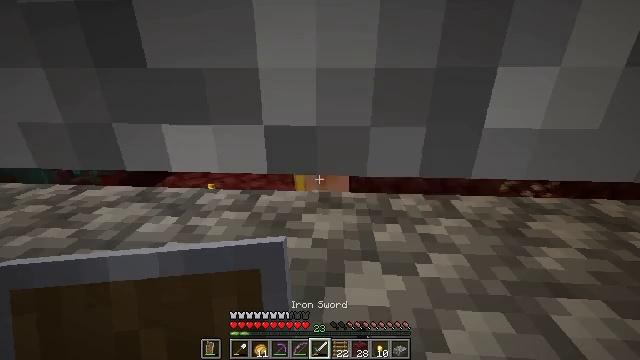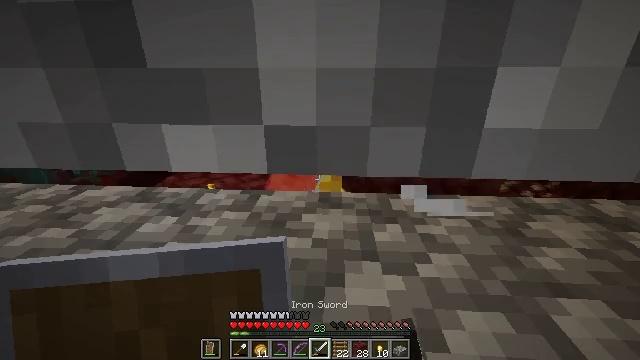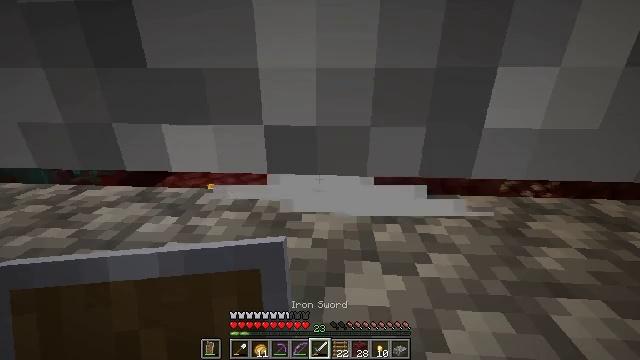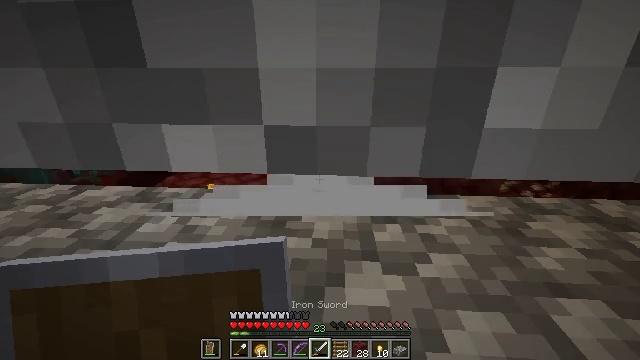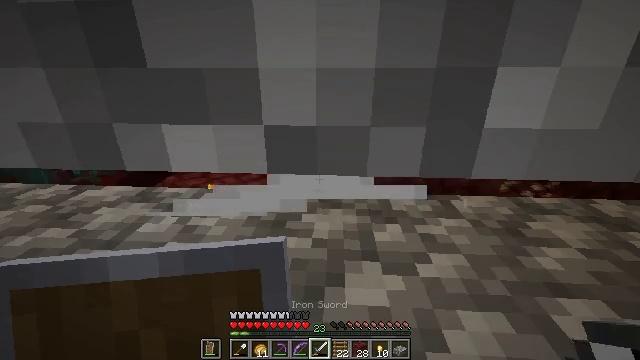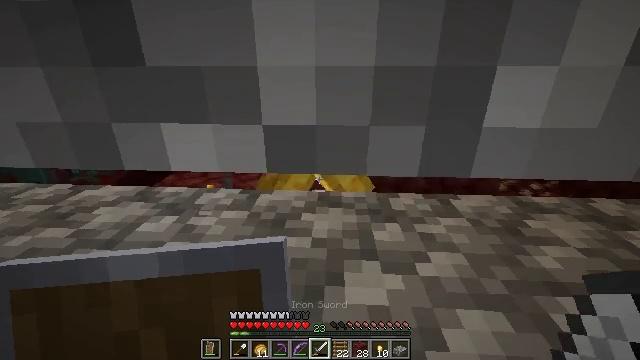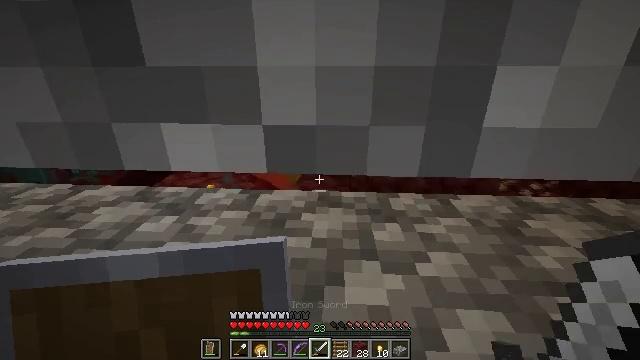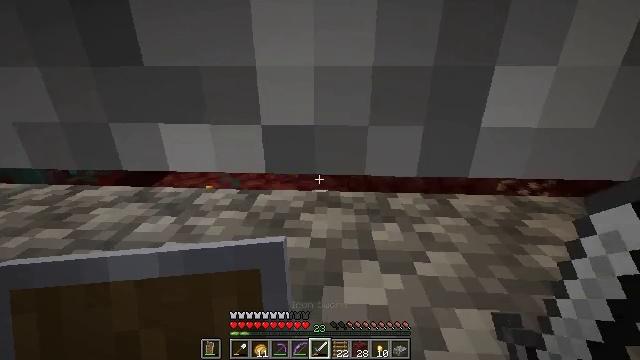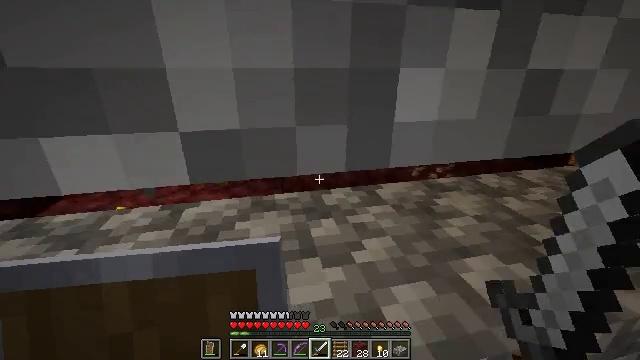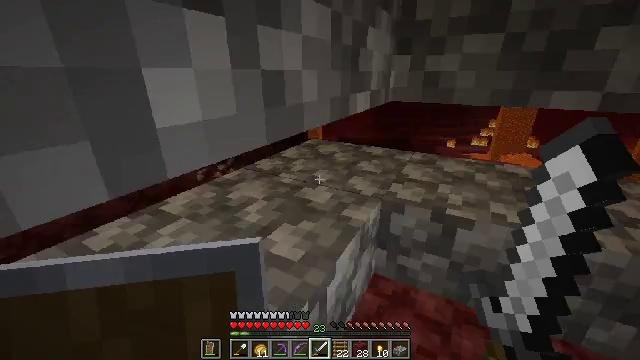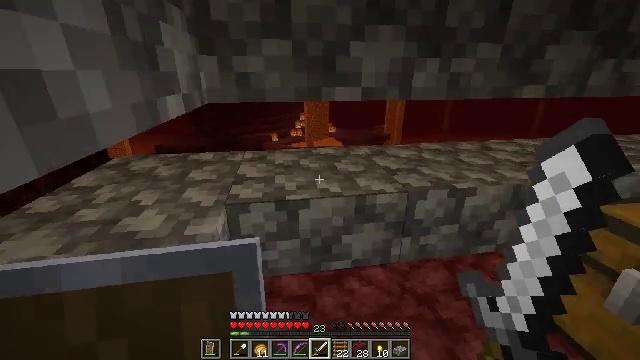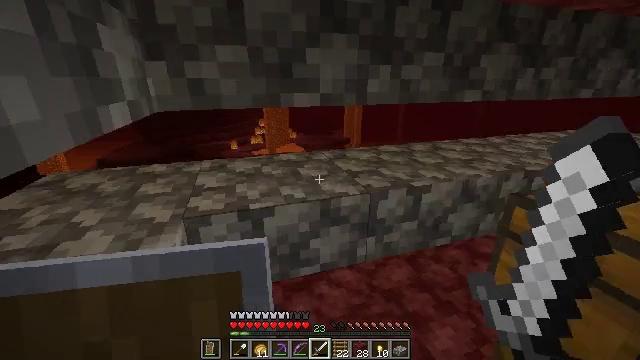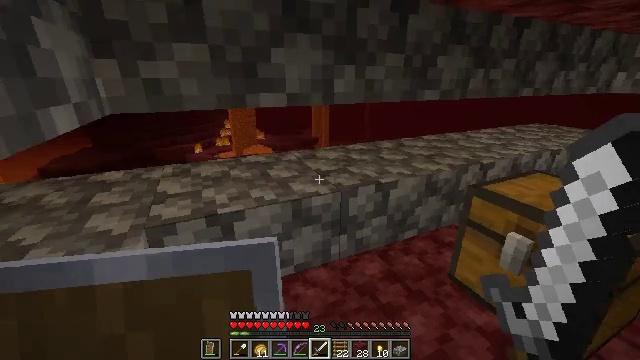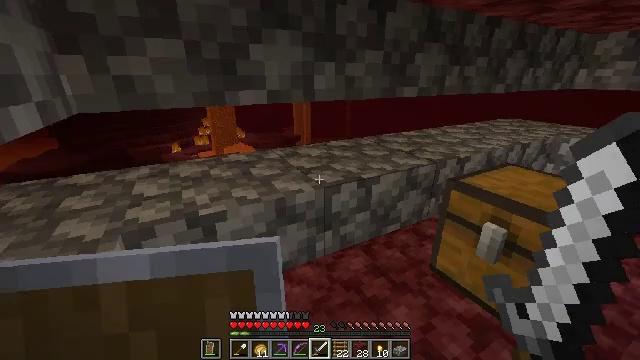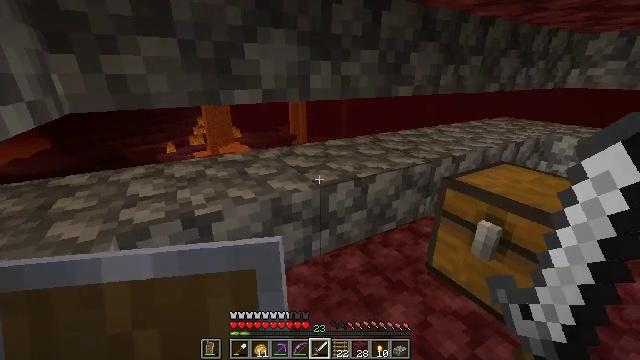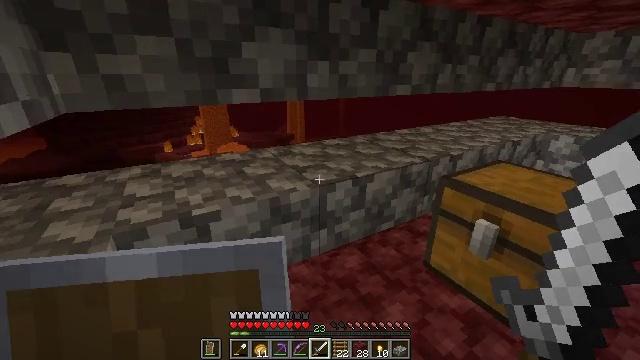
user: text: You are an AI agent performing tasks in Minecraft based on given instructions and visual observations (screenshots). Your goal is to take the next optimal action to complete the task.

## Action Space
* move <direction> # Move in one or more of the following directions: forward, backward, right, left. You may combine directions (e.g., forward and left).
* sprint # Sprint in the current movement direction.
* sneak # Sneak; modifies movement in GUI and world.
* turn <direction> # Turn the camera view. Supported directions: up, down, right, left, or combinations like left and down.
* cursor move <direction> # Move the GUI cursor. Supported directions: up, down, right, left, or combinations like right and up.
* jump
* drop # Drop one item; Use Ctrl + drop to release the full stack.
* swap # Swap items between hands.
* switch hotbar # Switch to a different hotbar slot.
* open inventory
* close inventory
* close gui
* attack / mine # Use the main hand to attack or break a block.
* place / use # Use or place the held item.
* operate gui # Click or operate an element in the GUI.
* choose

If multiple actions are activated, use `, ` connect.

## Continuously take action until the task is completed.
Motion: motion action
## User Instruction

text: Hunt the piglin.
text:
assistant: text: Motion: no_op
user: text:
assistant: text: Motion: no_op
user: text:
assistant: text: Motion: no_op
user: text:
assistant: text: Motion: no_op
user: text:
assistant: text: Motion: no_op
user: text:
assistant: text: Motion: no_op
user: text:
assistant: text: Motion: no_op
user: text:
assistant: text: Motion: turn right
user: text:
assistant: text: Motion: turn right
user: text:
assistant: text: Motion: turn right
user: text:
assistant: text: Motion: turn right and up
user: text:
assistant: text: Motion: turn right
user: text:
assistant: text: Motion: turn right
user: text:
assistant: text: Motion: no_op
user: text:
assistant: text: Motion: no_op
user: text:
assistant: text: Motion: no_op
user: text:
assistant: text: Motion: no_op
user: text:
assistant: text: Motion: no_op
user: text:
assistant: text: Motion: no_op
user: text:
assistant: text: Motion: no_op
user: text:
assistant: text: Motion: no_op
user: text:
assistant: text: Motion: turn left and down
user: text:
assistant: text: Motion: turn left
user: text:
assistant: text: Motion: turn left
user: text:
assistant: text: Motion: turn left
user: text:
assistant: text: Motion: turn left
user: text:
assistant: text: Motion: turn left
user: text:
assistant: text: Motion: sneak, turn left
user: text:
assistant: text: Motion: move forward, sneak, turn left
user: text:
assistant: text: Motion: move forward, sneak